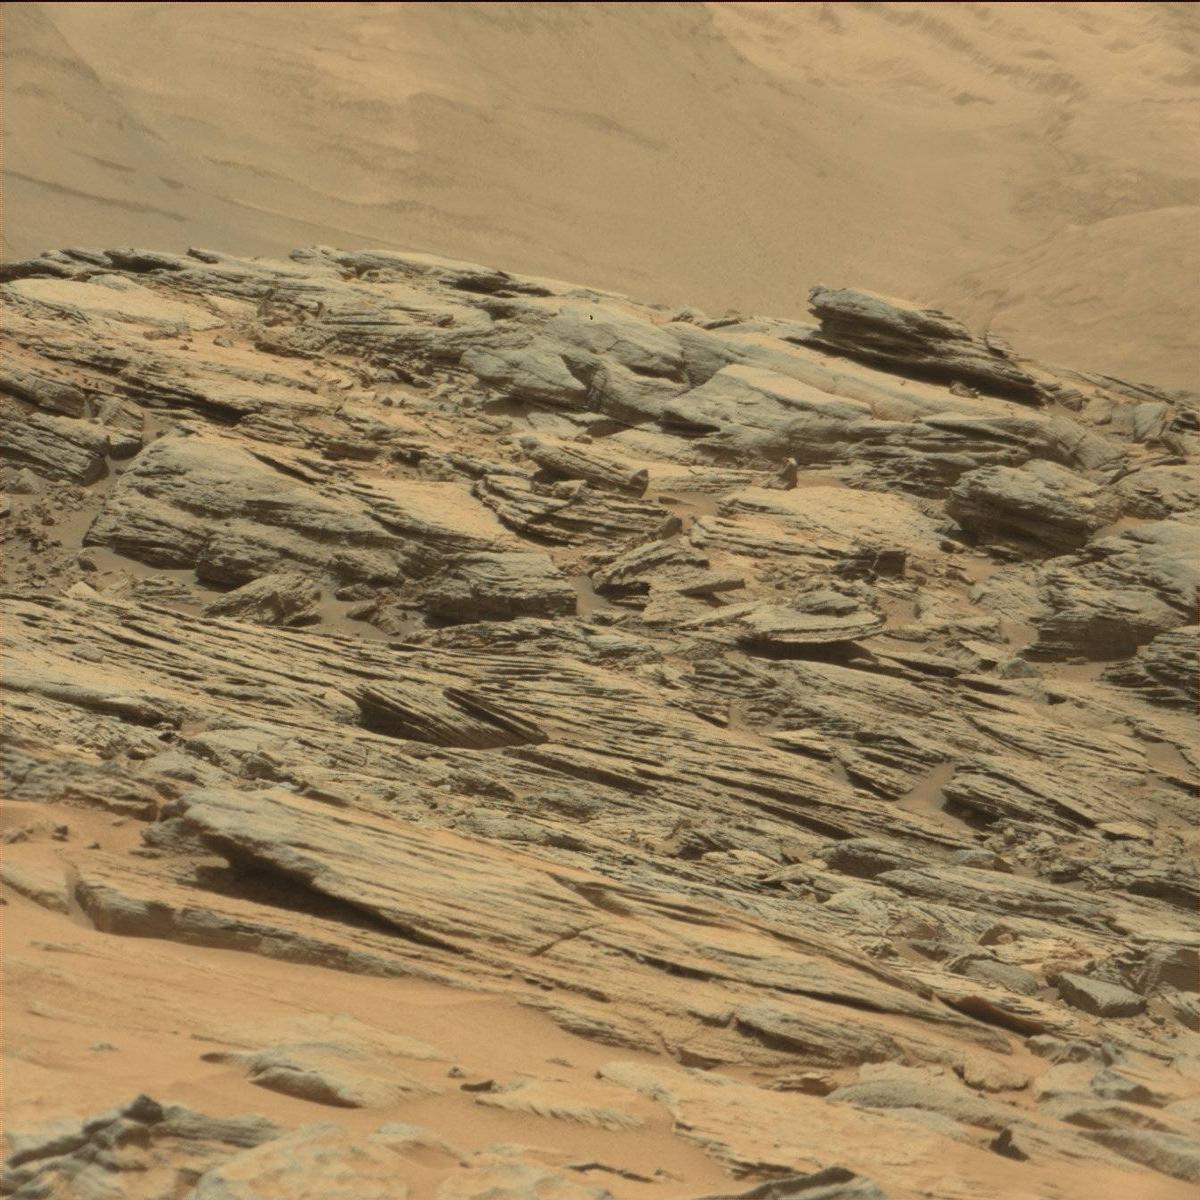
Terrain classes present: Bedrock, Ridge, Sand / Soil